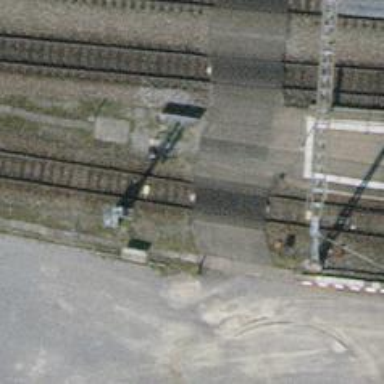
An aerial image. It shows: Railway level crossing.